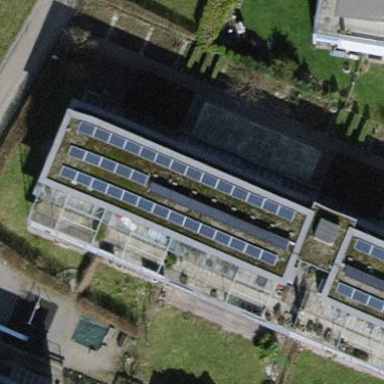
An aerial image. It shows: Small solar photovoltaic panel used as generator to produce electricity.